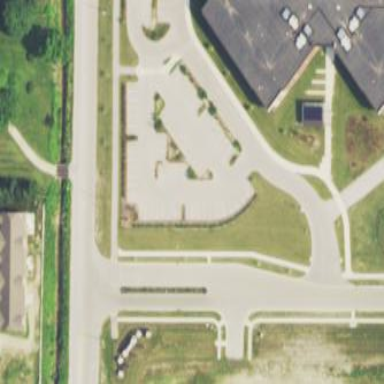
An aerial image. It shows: Parking area with asphalt surface.